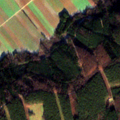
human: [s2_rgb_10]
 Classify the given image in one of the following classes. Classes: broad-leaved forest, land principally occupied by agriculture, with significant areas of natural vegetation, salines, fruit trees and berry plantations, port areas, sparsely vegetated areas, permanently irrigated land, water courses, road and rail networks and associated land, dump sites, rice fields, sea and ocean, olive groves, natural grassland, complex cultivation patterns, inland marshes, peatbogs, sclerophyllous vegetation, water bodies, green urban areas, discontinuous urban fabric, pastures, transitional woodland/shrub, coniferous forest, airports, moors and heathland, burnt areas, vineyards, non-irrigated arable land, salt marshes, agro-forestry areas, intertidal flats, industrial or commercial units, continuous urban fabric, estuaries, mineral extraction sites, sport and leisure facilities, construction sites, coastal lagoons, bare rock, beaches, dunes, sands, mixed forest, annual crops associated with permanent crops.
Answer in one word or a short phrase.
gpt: non-irrigated arable land, broad-leaved forest, mixed forest